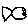
Label: fish